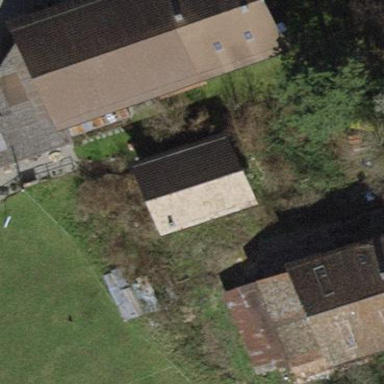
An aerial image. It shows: Building with tile roof.